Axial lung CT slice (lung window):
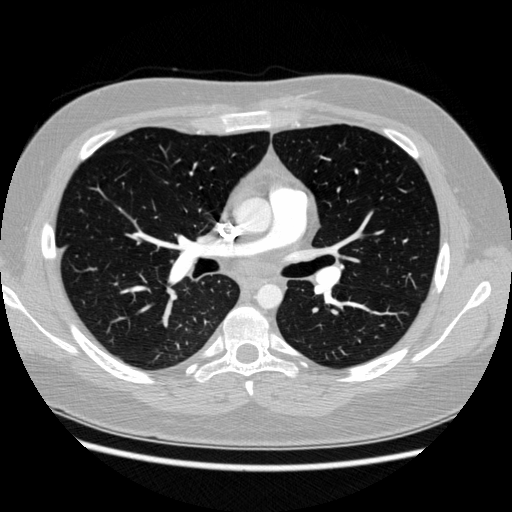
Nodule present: no